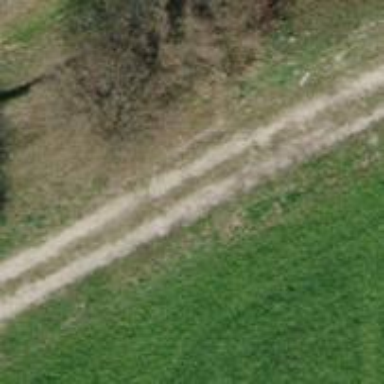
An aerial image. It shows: Compacted track road with grade3 tracktype.